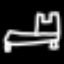
Label: bed